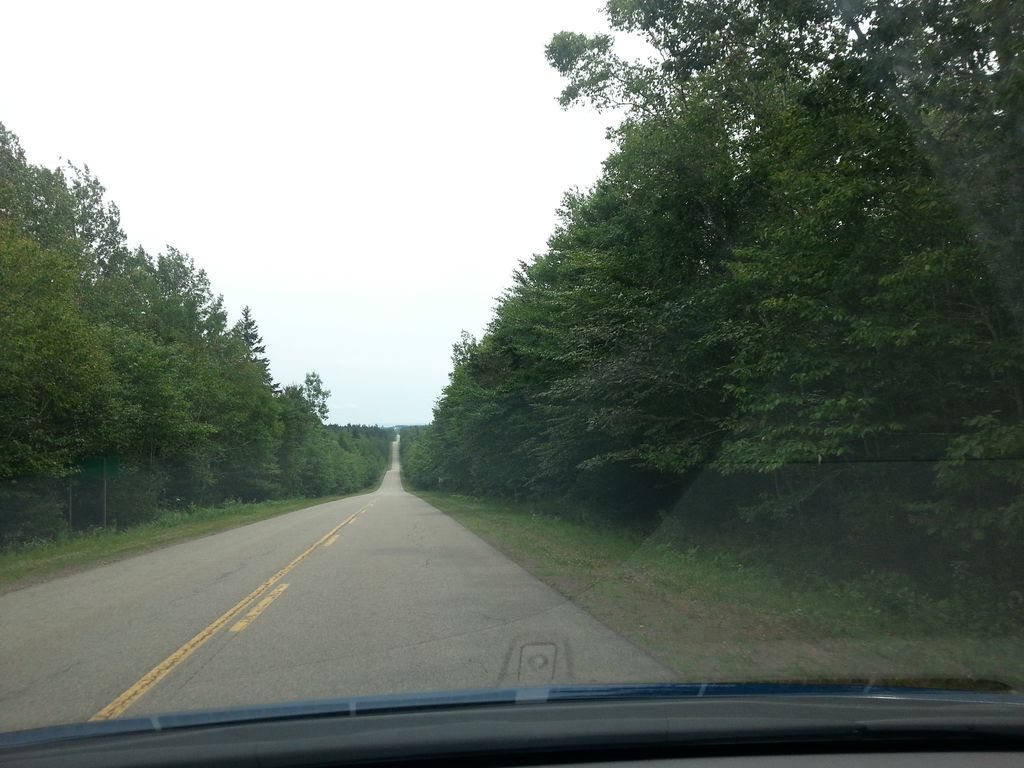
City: charlottetown